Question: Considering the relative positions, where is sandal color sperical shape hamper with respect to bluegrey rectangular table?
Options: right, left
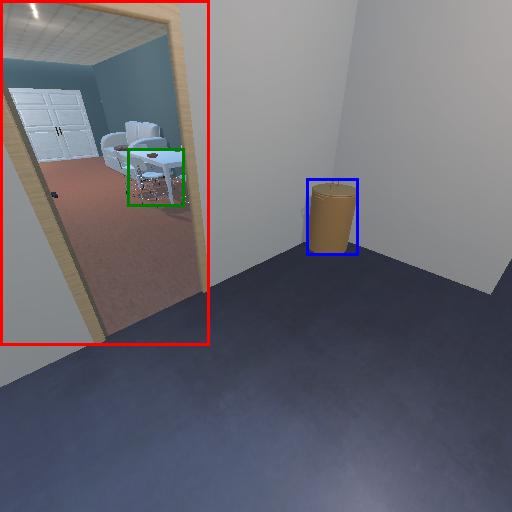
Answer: right